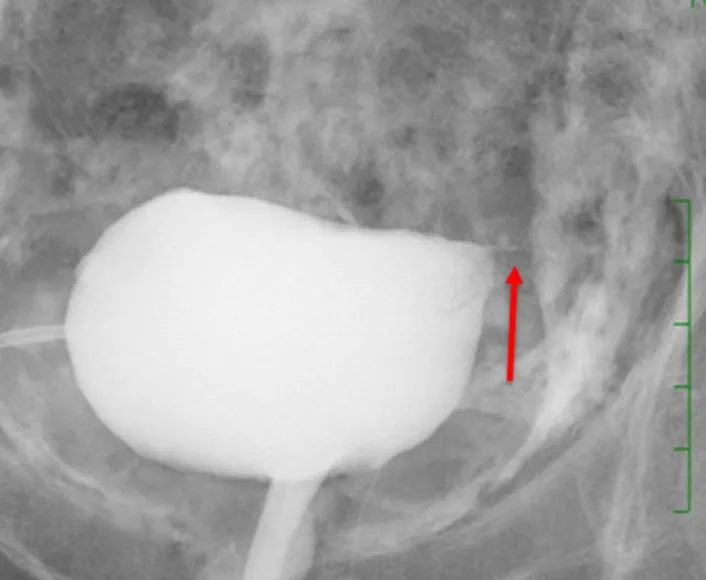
This cystography shows no leakage after injection of NBCA (red arrow). This figure is more difficult to understand than the actual image. Since NBCA was used as a mixture of contrast agents, it looks as though the occlusion site is angiographically visible and a fistula remains.
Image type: radiology (x_ray)